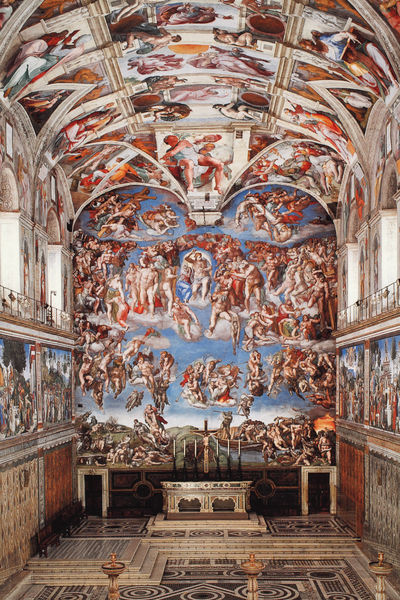
Titel: Deckenfresken der Sixtinischen Kapelle
Künstler: Michelangelo
Standort: Rom, Vatikan, Sixtinische Kapelle (EU - I - Latium)
Schlagwörter: blau, gott, fenster, marmor, tür, wand, mensch, erde, kirche, decke, pferd, engel, wandmalerei, kerzen, gewölbe, kunst, altar, christus, verdammte, kapelle, fresko, michelangelo, deckenmalerei, zyklus, weltgericht, sixtina, sybille, schtuhl, chorwand